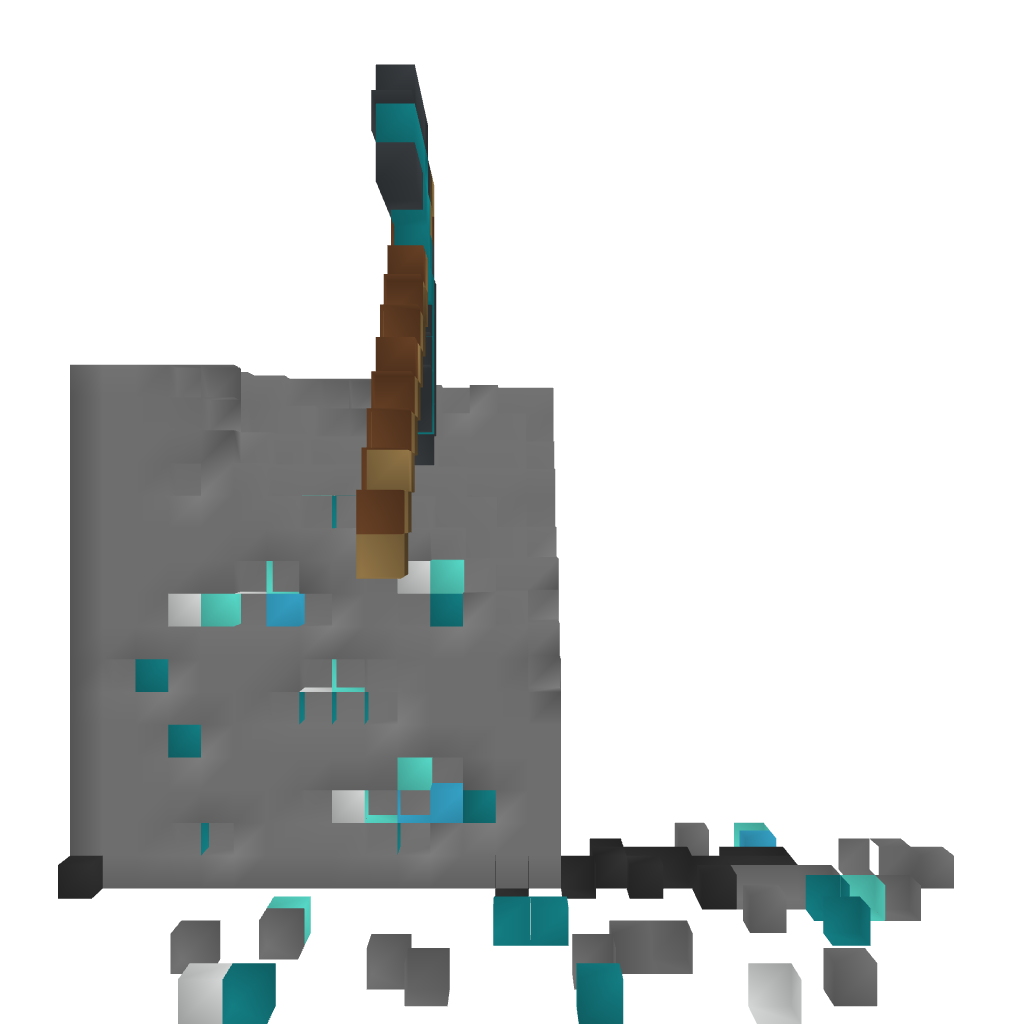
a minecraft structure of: Large Diamond Block